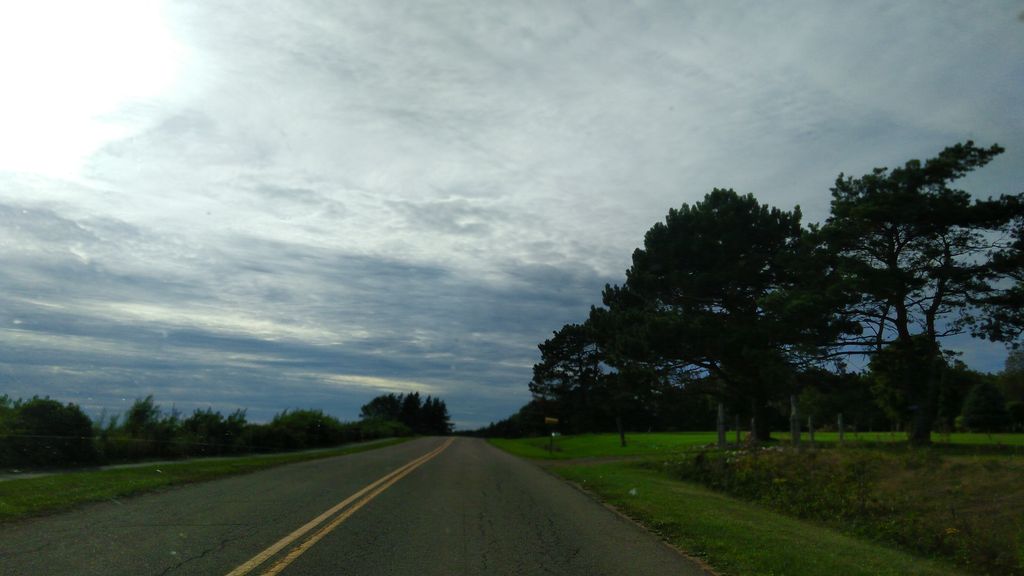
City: charlottetown